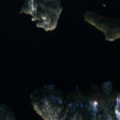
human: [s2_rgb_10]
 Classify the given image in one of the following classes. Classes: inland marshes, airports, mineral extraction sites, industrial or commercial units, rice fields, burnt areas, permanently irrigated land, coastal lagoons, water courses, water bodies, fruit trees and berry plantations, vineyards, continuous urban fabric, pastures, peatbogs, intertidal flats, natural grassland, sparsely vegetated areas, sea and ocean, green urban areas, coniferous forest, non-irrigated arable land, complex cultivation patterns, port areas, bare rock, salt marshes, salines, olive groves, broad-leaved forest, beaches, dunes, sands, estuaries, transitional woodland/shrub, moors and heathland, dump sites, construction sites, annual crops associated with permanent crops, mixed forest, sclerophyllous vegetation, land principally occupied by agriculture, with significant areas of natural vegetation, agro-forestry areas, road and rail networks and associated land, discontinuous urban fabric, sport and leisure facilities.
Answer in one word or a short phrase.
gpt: coniferous forest, water bodies